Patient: sex M, age 80
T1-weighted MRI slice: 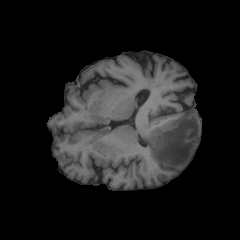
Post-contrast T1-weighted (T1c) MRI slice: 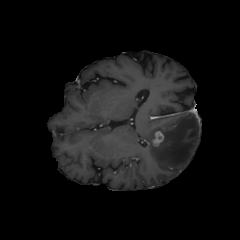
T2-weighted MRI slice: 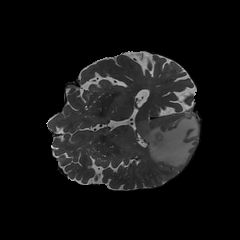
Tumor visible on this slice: yes
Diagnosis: Glioblastoma, IDH-wildtype
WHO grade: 4